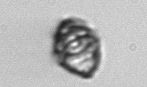
Label: Kryptoperidinium_triquetrum